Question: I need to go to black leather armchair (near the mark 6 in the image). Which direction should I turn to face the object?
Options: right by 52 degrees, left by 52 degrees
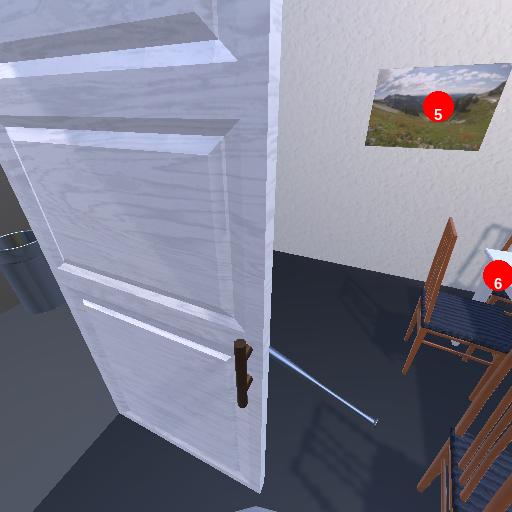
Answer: right by 52 degrees